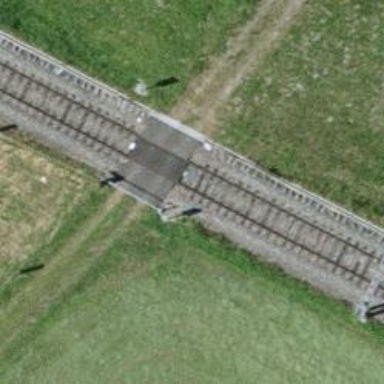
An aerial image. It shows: Railway level crossing.